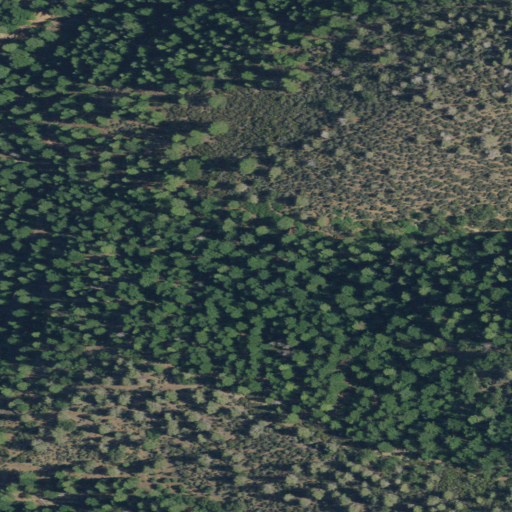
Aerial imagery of valley in California named Telephone Gulch containing evergreen forest and shrub